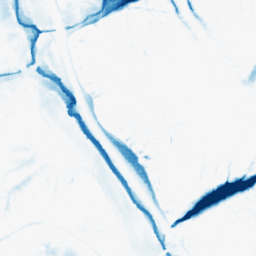
Category: morphological
Decomposition family: morphological_ellipse
Decomposition parameters: operation: closing
width: 30
height: 30
Upsampling method: sinc_blackman
Upsampling parameters: scale: 4
kernel_size: 8
Upsampling scale: 4